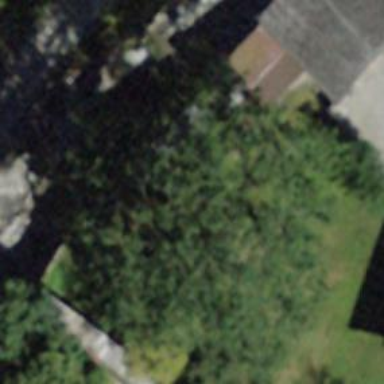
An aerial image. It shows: Garden with trees.